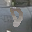
Label: 0